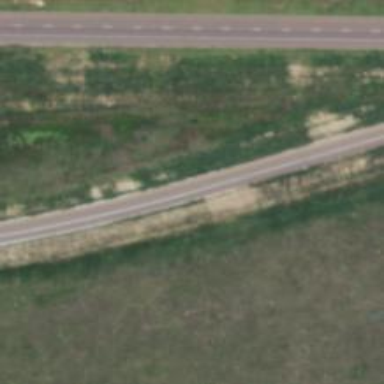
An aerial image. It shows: Trunk link highway.